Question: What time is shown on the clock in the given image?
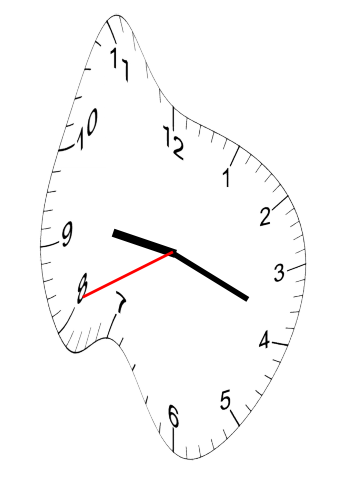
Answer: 09:18:41